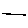
Label: line